Question: I have recently seen some sites that ask you to "" by solving a Math equation, instead of using something like <URL>...
I am trying to take that idea a step further by randomly generating a simple Math equation, with a single operator and two operands, and requiring the user to solve the equation before submitting a form:

Here is my model:
'''
public class ContactModel
{
public string Expression;
public static string AnswerToExpression;
[Required]
// compile-error on this line! see bottom of question...
[RegularExpression(ContactModel.AnswerToExpression.ToString())]
public string AnswerField { get; set; }
public ContactModel()
{
this.Expression = this.GetRandomExpression();
AnswerToExpression = this.GetAnswerFromExpression(this.Expression);
}
private string GetRandomExpression()
{
Random rand = new Random(); // using only one instance for unique numbers
return rand.Next(1, 10).ToString() + " * " + rand.Next(1, 10).ToString();
}
private int GetAnswerFromExpression(string expr)
{
// splitting by a "char space":
string[] tokens = expr.Split(' ');
return Int16.Parse(tokens[0]) * Int16.Parse(tokens[2]);
}
}
'''
...the relevant view code:
'''
@model MyWebsite.Models.ContactModel
@using (Html.BeginForm("Contact", "Home", FormMethod.Post))
{
<span>@Html.LabelFor(model => model.AnswerField, Model.Expression + " = ")</span>
@Html.TextBoxFor(model => model.AnswerField, new { @placeholder = "answer to " + Model.Expression + "..." })
<input type="submit" value="Submit" title="submit your message" />
}
'''
...and the relevant controller code:
'''
public class HomeController : Controller
{
[HttpGet]
public ActionResult Contact()
{
ContactModel model = new ContactModel();
return View(model);
}
[HttpPost]
public ActionResult Contact(ContactModel model)
{
if (ModelState.IsValid)
{
// insert into database, send email, etc..
// redirecting to the home page here:
return RedirectToAction("Index", "Home");
}
else
{
// staying on the contact page if the form does not validate:
return View(model);
}
}
}
'''
So when trying to pass a static variable into 'RegularExpression', I am getting the compile-error ""
Do I need to create a custom class that extends from 'RegularExpressionAttribute' and use that instead?
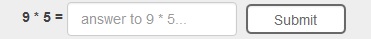
Answer: You can only pass a constant as a param to attribute. This means that your param value has to be defined during the compilation, in your case the param will only be defined at runtime.
If you try '[RegularExpression("MY_EXPRESSION")]' no compilation error will occur.
<URL> should help you out.